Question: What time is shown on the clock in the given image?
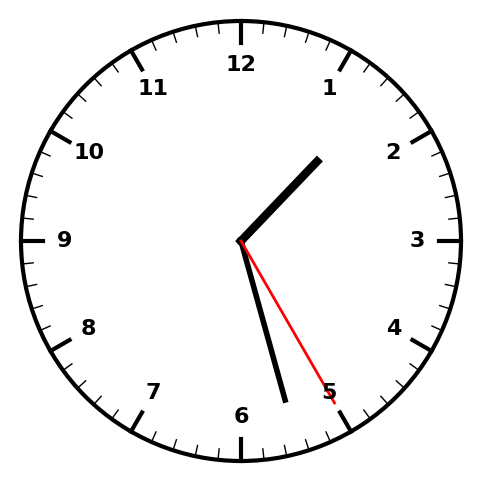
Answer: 01:27:25